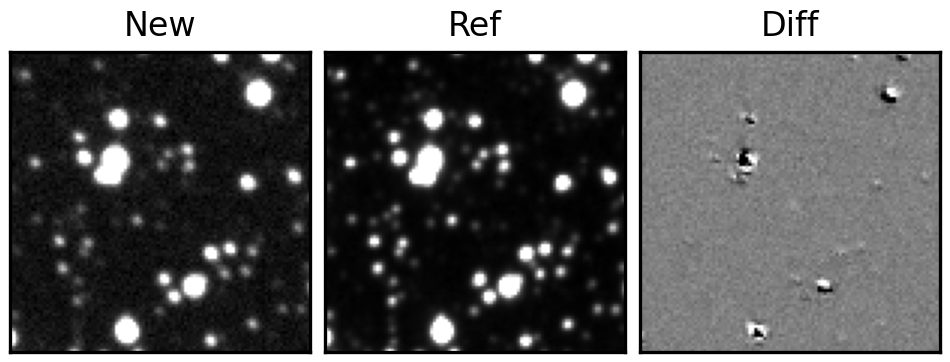
Label: real